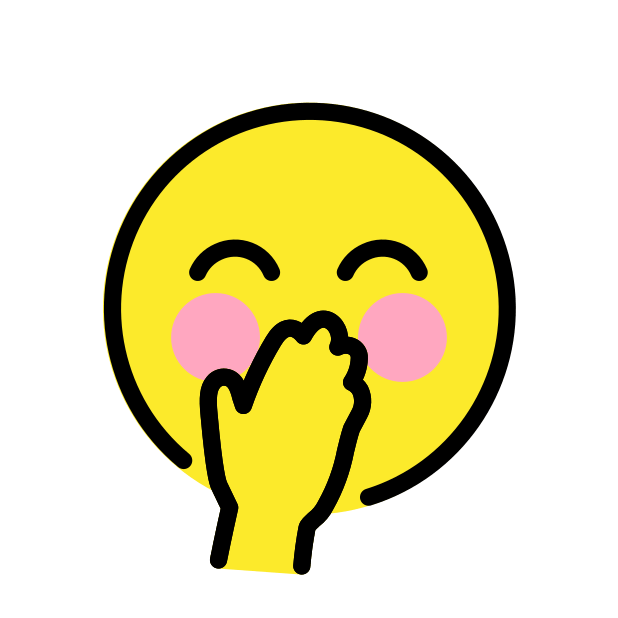
Emoji: 🤭
Name: smiling face with smiling eyes and hand covering mouth
Unicode: 0x1f92d